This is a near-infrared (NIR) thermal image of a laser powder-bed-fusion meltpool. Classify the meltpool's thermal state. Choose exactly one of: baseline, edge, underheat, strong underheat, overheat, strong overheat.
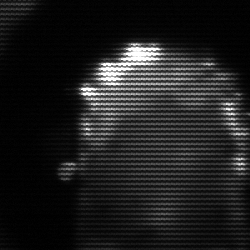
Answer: baseline